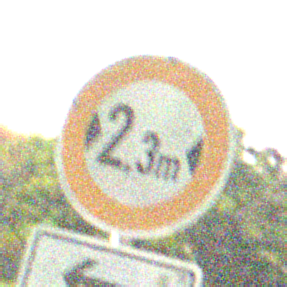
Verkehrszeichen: TatsaechlicheBreite2Komma3
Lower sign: RichtungsangabeDurchPfeile2
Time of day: Night
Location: Outdoor (Nature)
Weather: Clear
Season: NotSpecified
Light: Natural